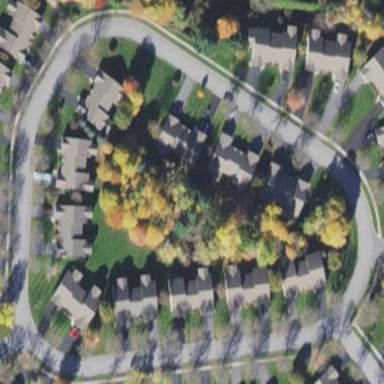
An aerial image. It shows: Sidewalk.